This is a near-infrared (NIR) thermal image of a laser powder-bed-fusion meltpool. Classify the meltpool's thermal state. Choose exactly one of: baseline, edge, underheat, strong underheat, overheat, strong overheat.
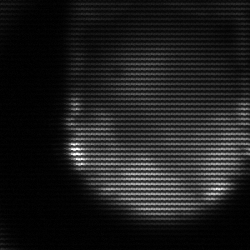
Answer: edge